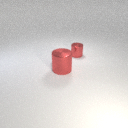
large red metal cylinder to the left of small red metal cylinder